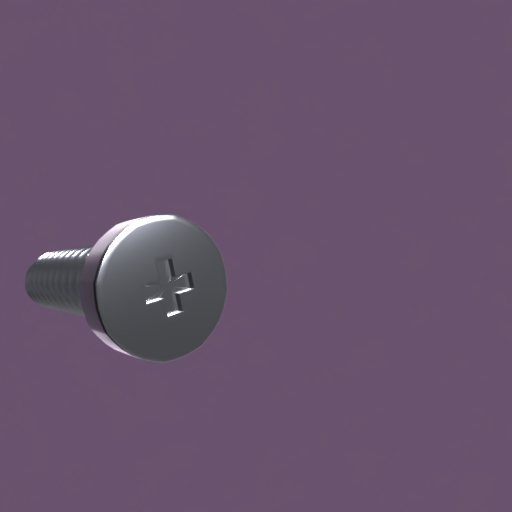
Label: screw